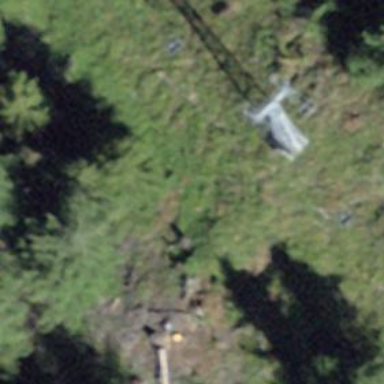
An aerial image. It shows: Pylon for aerialway.